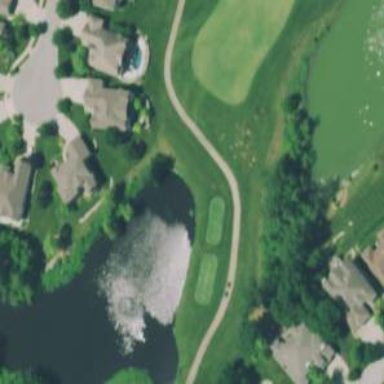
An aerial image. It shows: Path designated for golf carts.